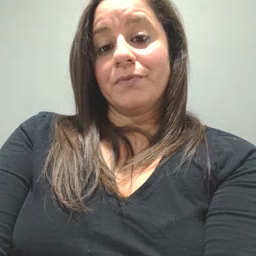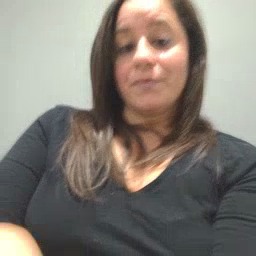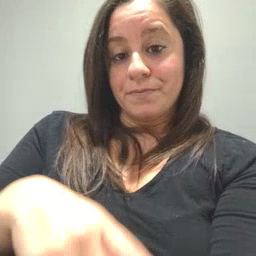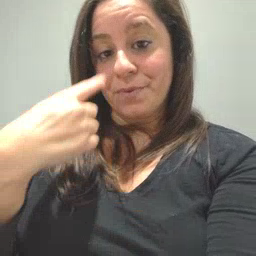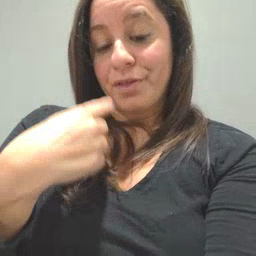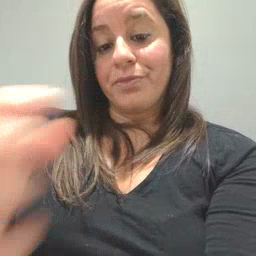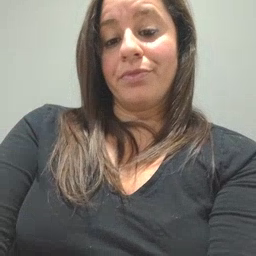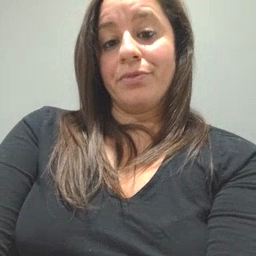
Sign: mouth